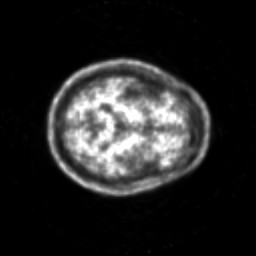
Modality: PET
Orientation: axial
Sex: male
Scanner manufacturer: siemens